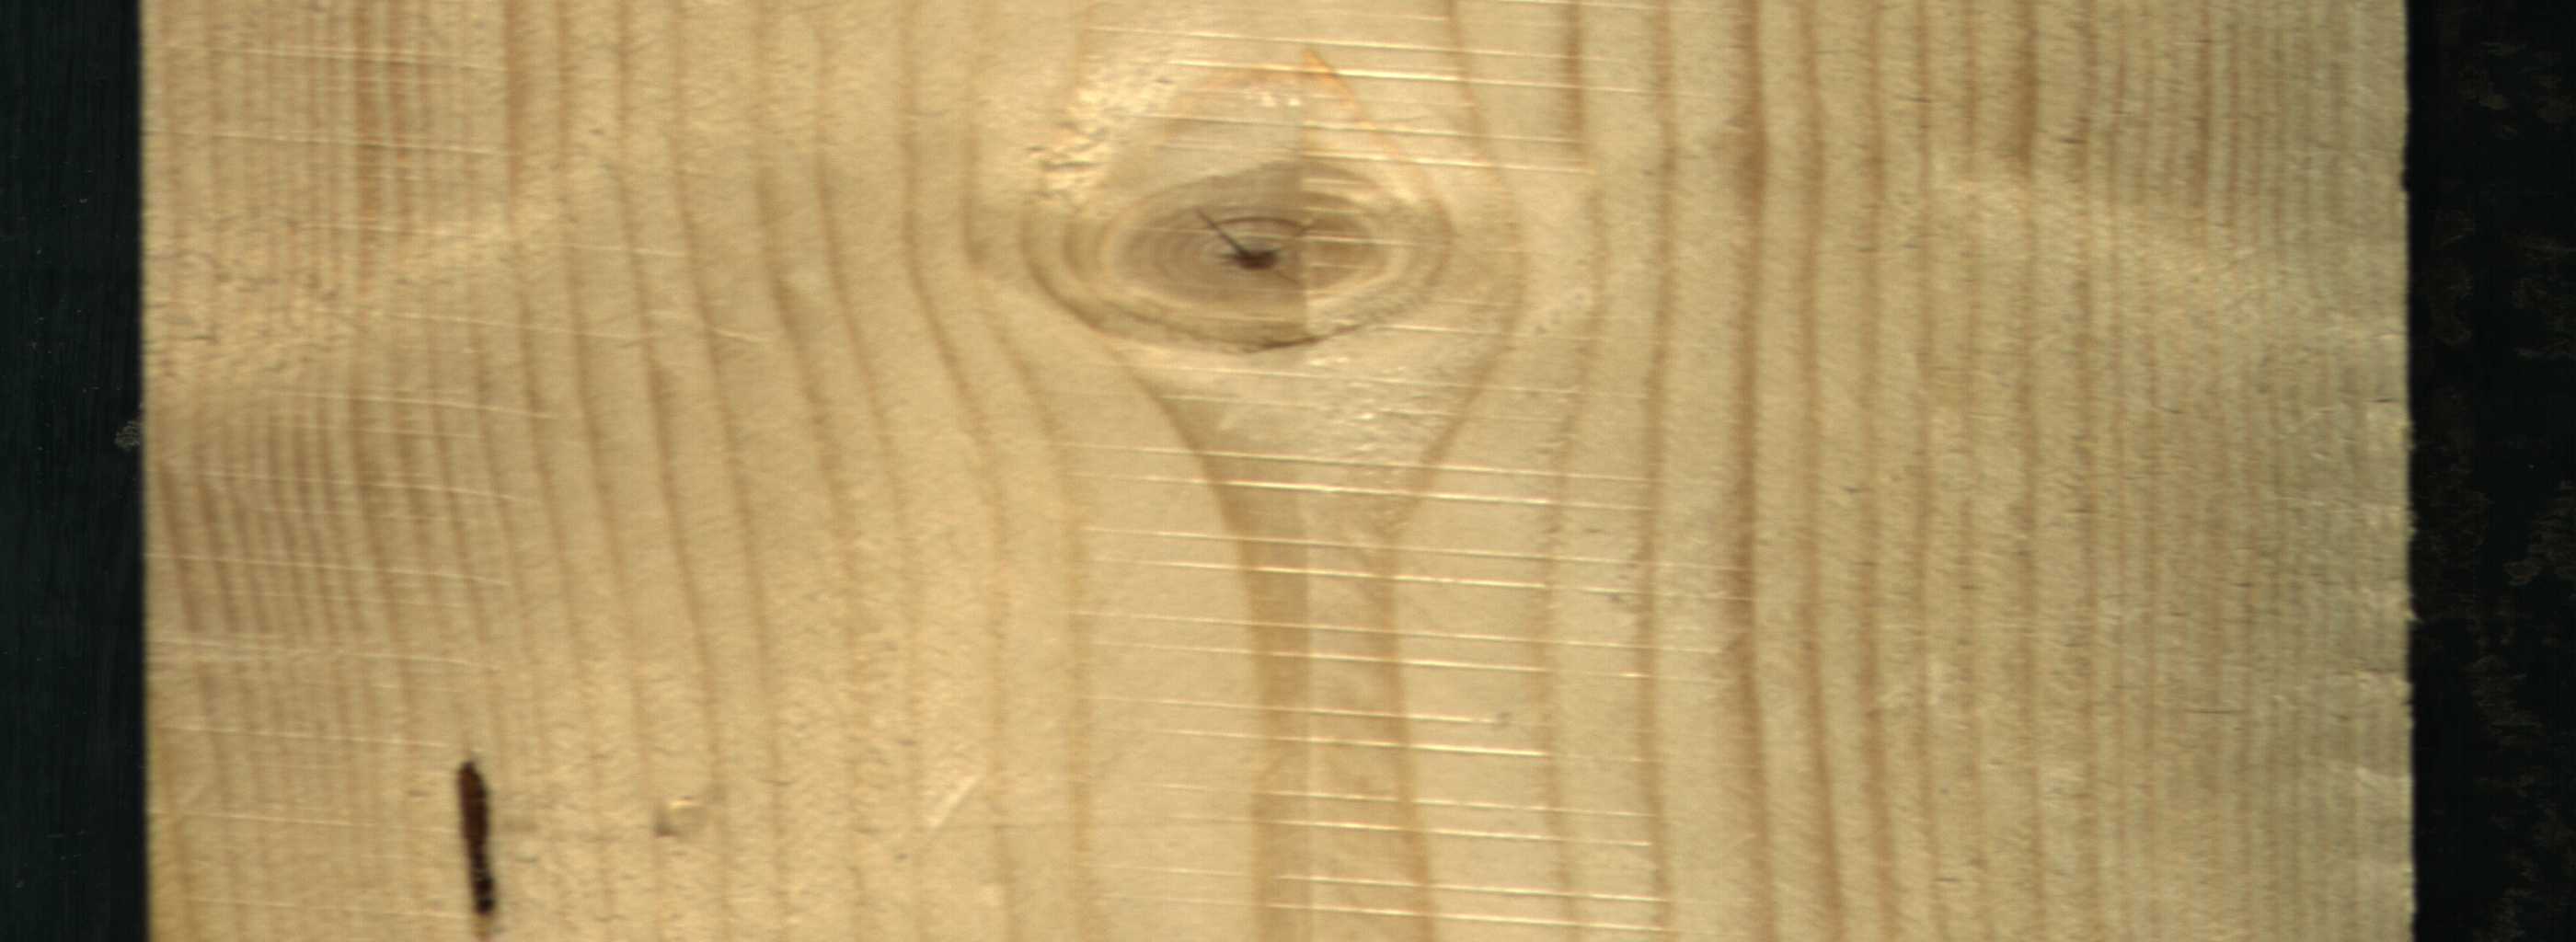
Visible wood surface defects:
resin
knot_with_crack